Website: bh-photo
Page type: address-validator
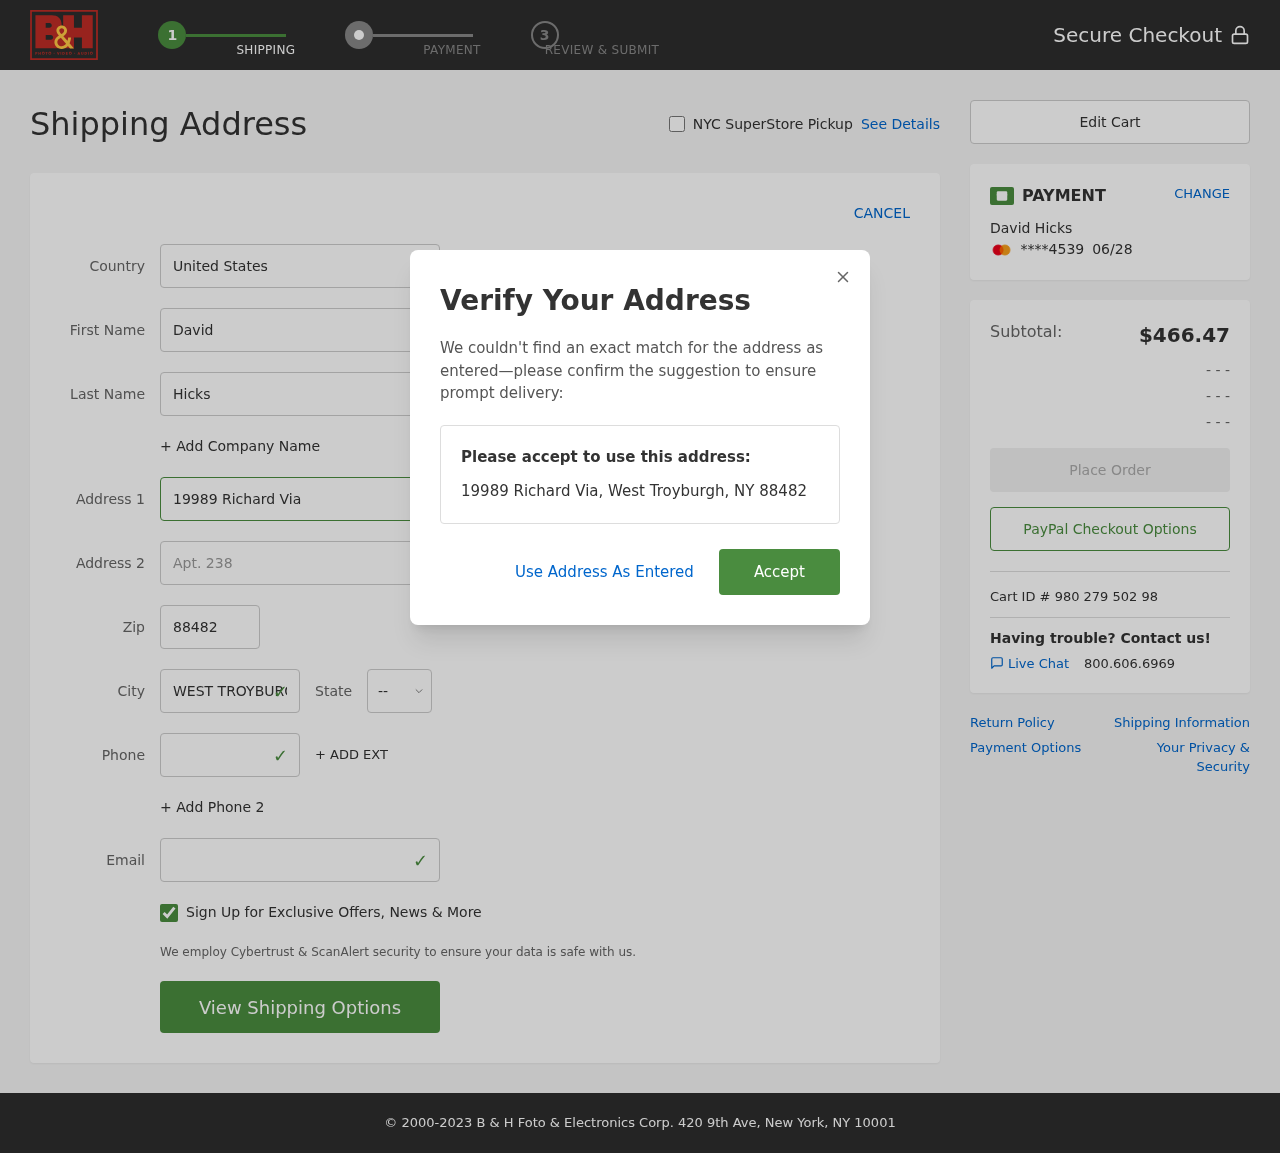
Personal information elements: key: PII_CARD_EXPIRY
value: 06/28
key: PII_CARD_LAST4
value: ****4539
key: PII_CITY
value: West Troyburgh
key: PII_COUNTRY
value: United States
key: PII_EMAIL
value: david.hicks@gmail.com
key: PII_FIRSTNAME
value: David
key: PII_FULLNAME
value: David Hicks
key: PII_LASTNAME
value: Hicks
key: PII_PHONE
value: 9037944158
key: PII_POSTCODE
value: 88482
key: PII_STATE_ABBR
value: NY
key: PII_STREET
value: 19989 Richard Via
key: PII_STREET2
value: Apt. 238
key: PII_CITY_STATE_ZIP
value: West Troyburgh, NY 88482
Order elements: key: ORDER_SUBTOTAL
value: $466.47
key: ORDER_ID
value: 980 279 502 98